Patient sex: F
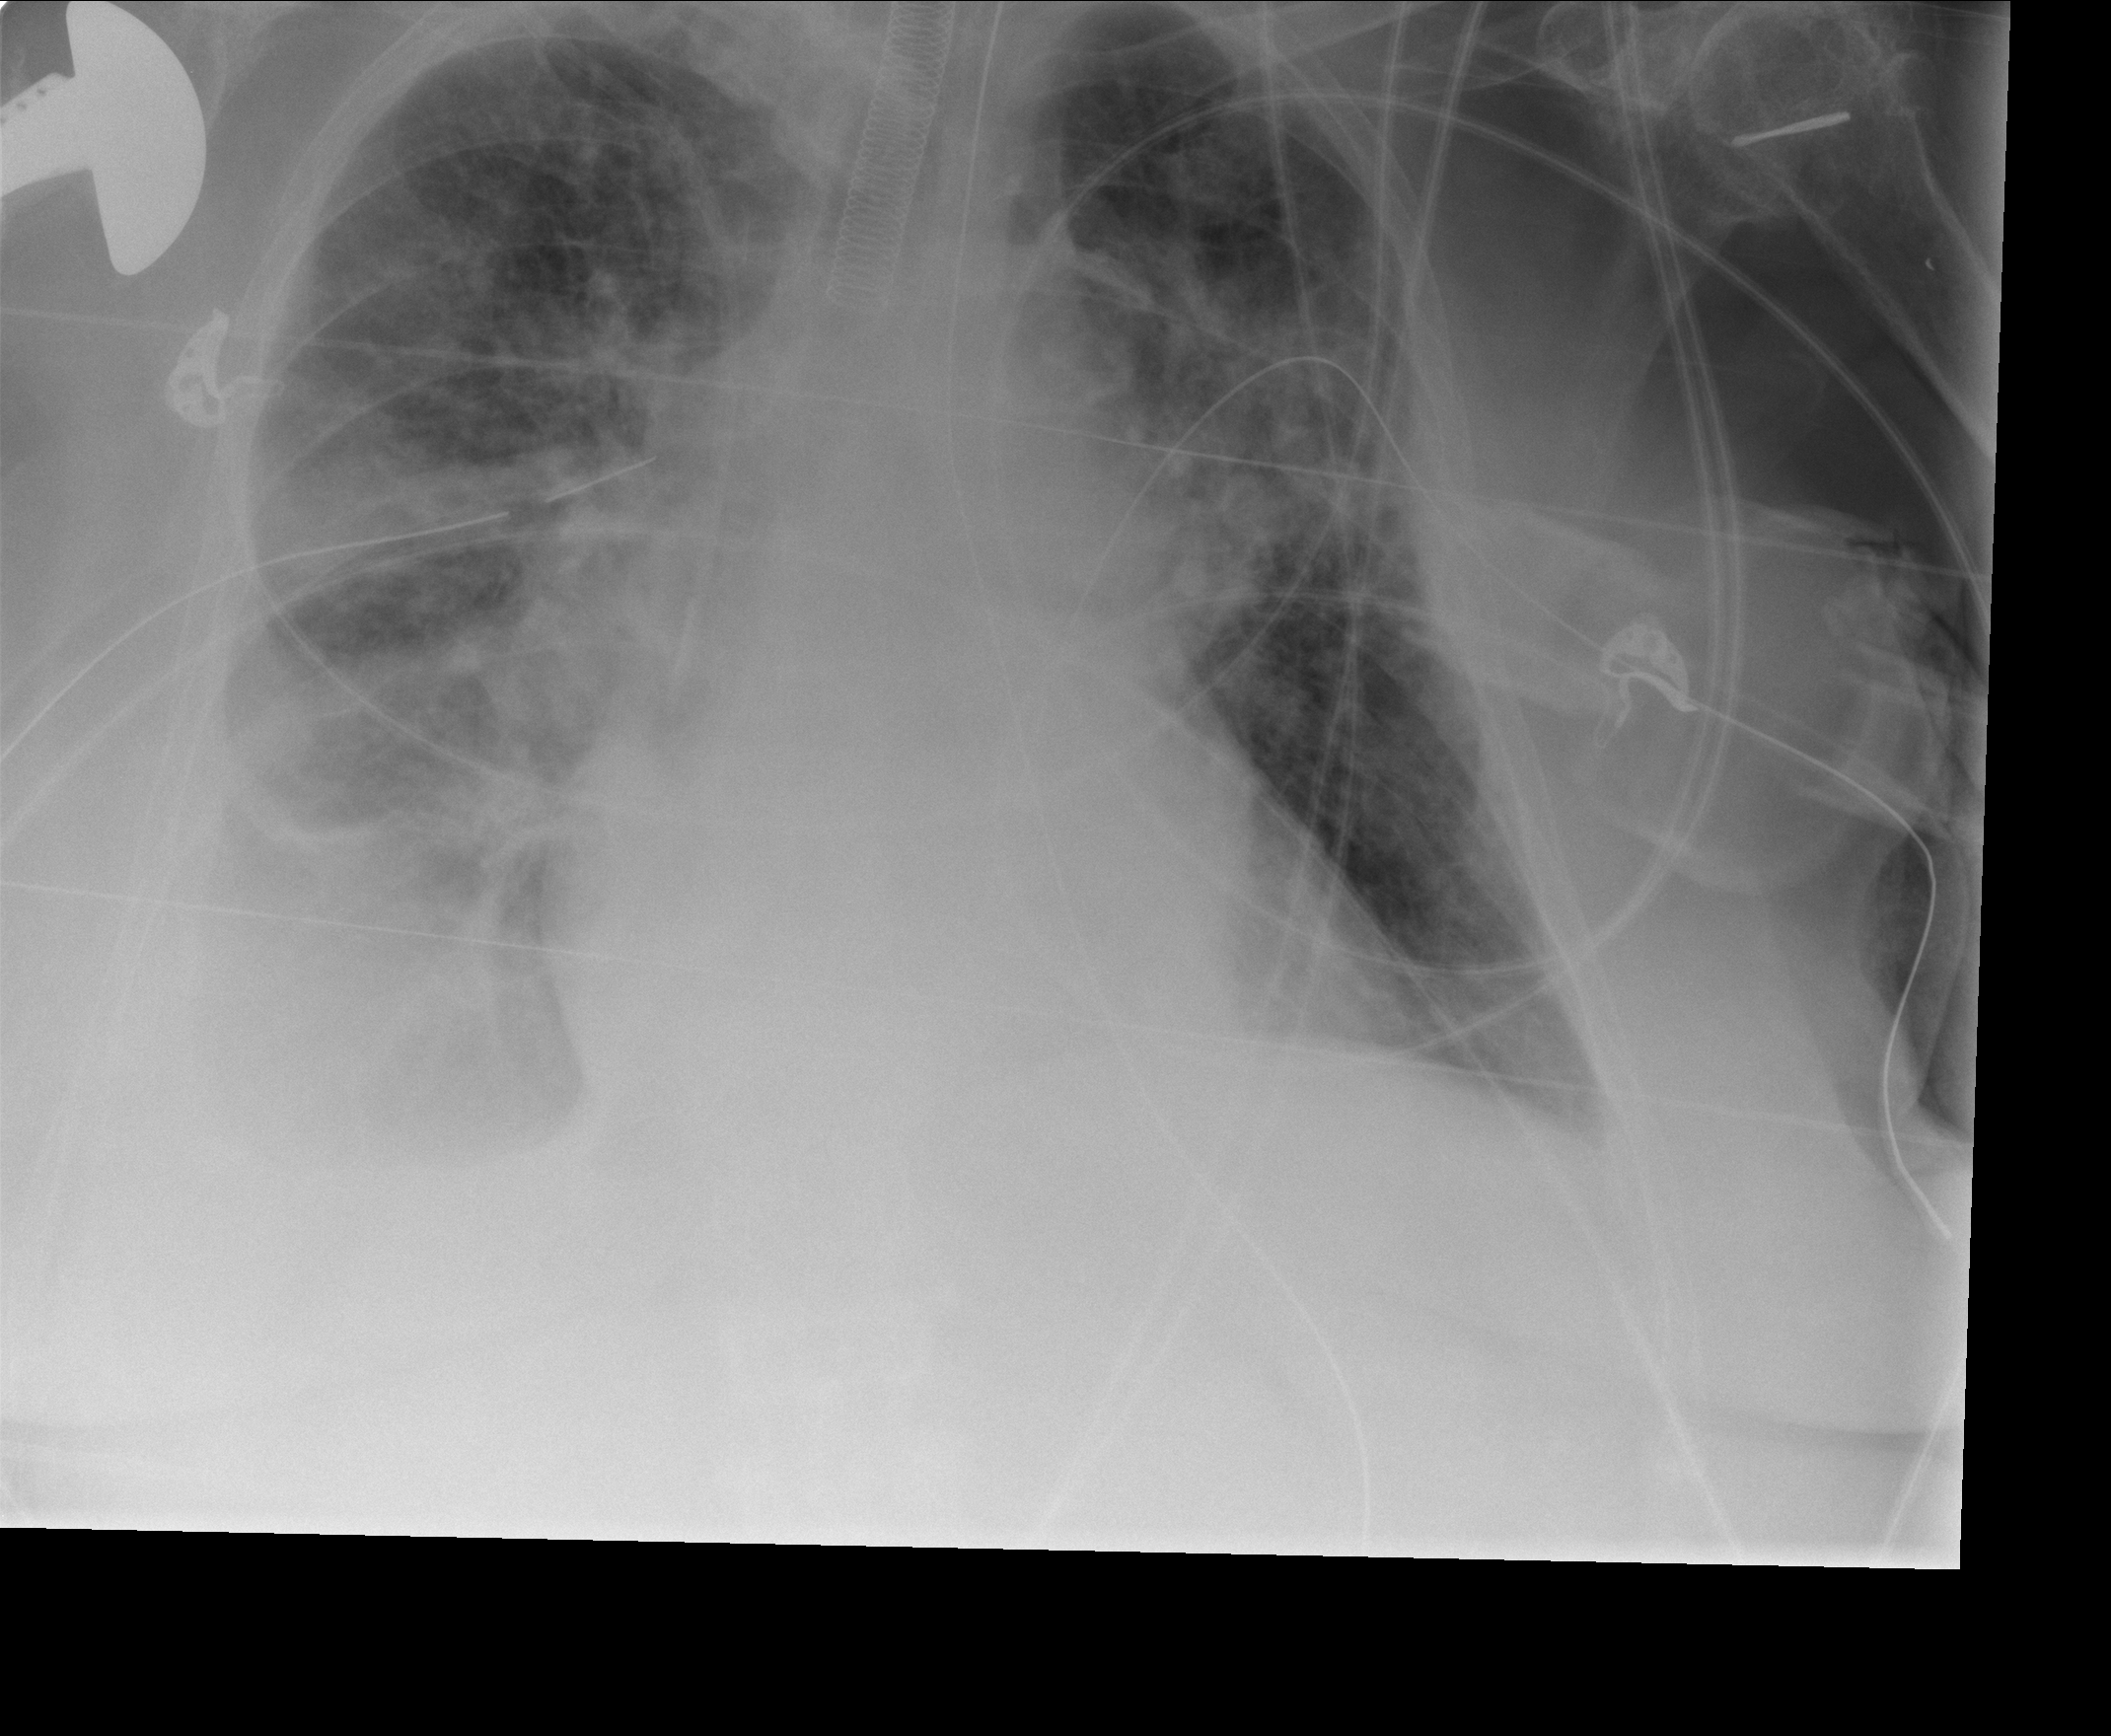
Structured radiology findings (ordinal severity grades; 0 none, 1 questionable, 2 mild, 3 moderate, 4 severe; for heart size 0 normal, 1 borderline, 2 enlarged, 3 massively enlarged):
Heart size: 2
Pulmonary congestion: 2
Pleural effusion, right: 3
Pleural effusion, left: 1
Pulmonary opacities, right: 2
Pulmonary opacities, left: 2
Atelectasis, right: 3
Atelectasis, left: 2